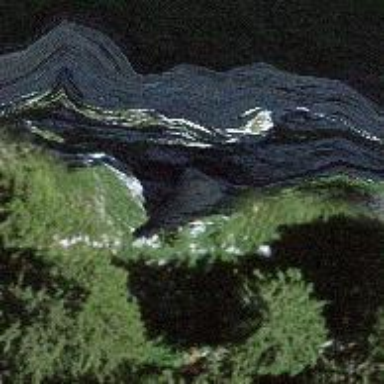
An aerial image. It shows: Cliff in nature.